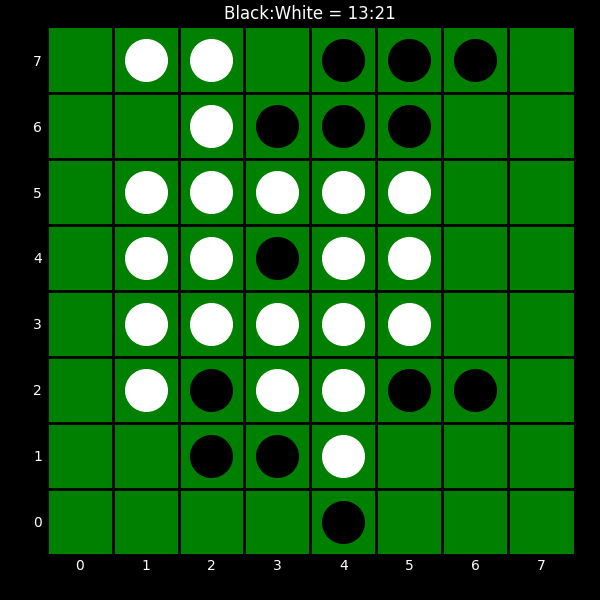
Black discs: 13
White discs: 21